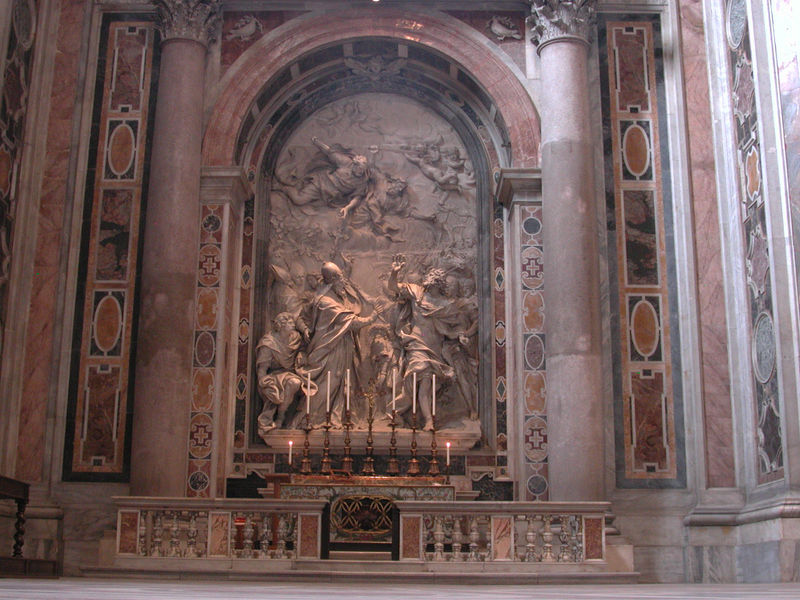
Titel: Attilas Vertreibung durch Papst Leo
Künstler: Alessandro Algardi
Standort: Rom, S. Pietro (EU - I - Latium)
Schlagwörter: himmel, kampf, schatten, menschen, licht, marmor, szene, säule, säulen, tisch, ornament, barock, stein, kirche, oval, engel, relief, bogen, figuren, rundbogen, schlacht, treppen, ornamente, kerze, kerzen, leuchter, geländer, plastik, foto, fotografie, bögen, kreuz, dom, plastisch, künstler, altar, verziert, kerzenständer, kerzenleuchter, kreuze, fresko, bgen, bernini